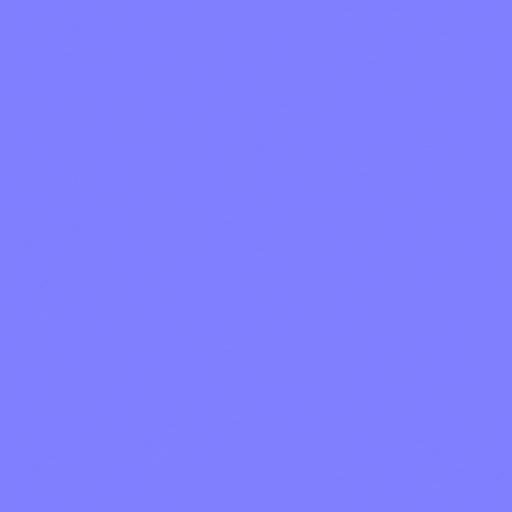
dirt dirty finger fingerprints imperfection imperfections print smear smudge surface